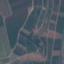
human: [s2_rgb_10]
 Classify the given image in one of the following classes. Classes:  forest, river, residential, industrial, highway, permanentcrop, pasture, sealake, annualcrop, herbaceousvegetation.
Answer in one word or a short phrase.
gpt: PermanentCrop